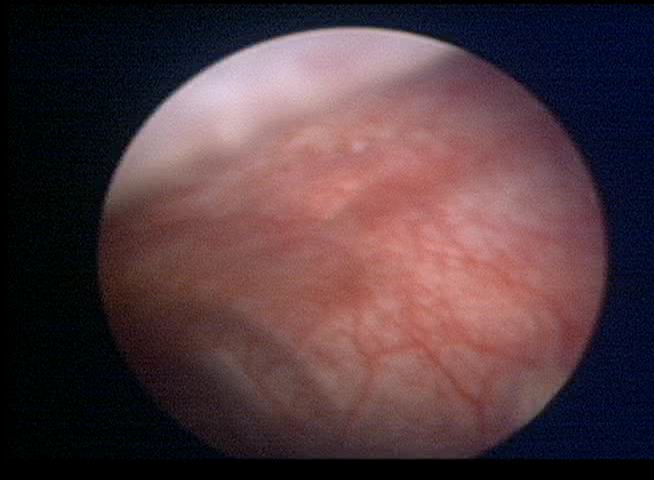
Modality: WLC
Class: Normal mucosa
Bladder cancer association: No